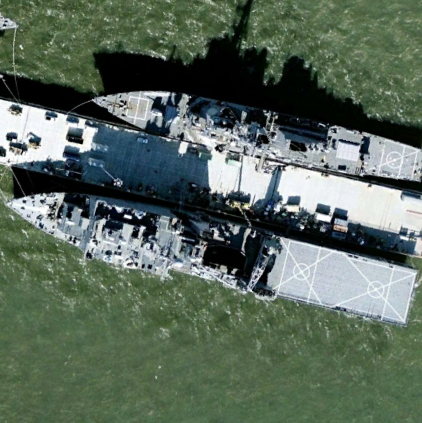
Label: combat